Field crop: maize
Growth stage: 2
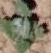
Species: chenopodium